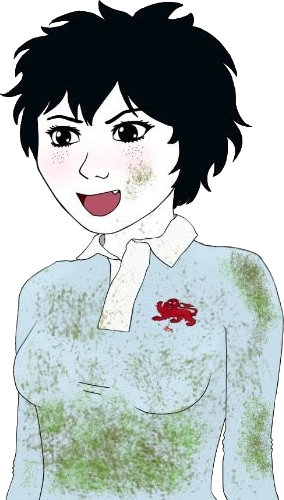
Label: 5_Tomboy